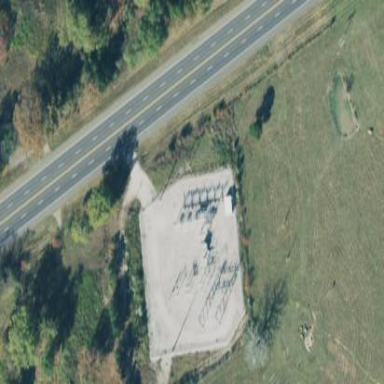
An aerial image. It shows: Power substation.